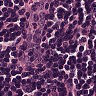
Metastatic tissue present: no